Question: The package lets you draw ridgeplots with either solid colour:
'''
ggplot(iris, aes(x=Sepal.Width, y=Species))+
geom_density_ridges(alpha=0.33, scale=2, fill="#0570b0", colour=alpha(0.1))+
theme_classic()
'''
or with colour gradients:
'''
ggplot(iris, aes(x=Sepal.Width, y=Species, fill=..x..))+
geom_density_ridges_gradient(scale=2,colour=alpha(0.1))+
theme_classic()+
scale_fill_gradient(low="#0570b0", high="White")
'''
But I want to know if it is possible to produce a similar chart with a colour gradient, like this example (which was drawn using D3.js). Is there a way to implement something similar in R?

Image source <URL>
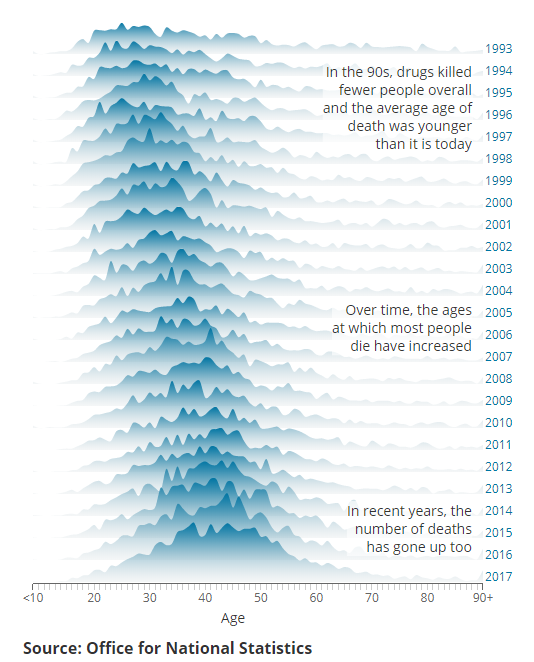
Answer: We can do this using the and related packages:
'''
# install packages
# devtools::install_github("coolbutuseless/lofi")
# devtools::install_github("coolbutuseless/minisvg")
# devtools::install_github("coolbutuseless/devout")
# devtools::install_github("coolbutuseless/devoutsvg")
# devtools::install_github("coolbutuseless/poissoned")
library(lofi)
library(minisvg)
library(devout)
library(devoutsvg)
library(svgpatternsimple)
library(poissoned)
#create gradient
grad <- create_gradient_pattern(id="p1", angle=90, colour1="White",
colour2="#0570b0")
#visualise it
grad$show()
#encode it
gradRGB <- encode_pattern_params_as_hex_colour(pattern_name="gradient",angle=90,
colour1="White", colour2="#0570b0")
#draw graph
svgout(filename = "test.svg", pattern_pkg="svgpatternsimple")
ggplot(iris, aes(x=Sepal.Width, y=Species))+
geom_density_ridges(alpha=0.33, scale=2,
fill=gradRGB, colour=alpha(0.1))+
theme_classic()
invisible(dev.off())
'''
This gives you an .svg file with a vertical gradient as that looks like this: Vertical gradient fill ridgeplot.
<URL>
---
Function is now on <URL>.